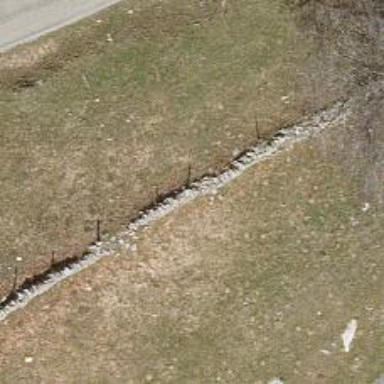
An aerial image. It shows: Wall barrier.